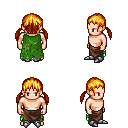
a pixel art fantasy rpg character, male body template, human, light skin, green tattered cape, robe skirt, light blonde twin-tailed hairstyle, metal boots, four views (front, back, left, right), 2x2 character sprite sheet, small pixel art, hard edges, no anti-aliasing